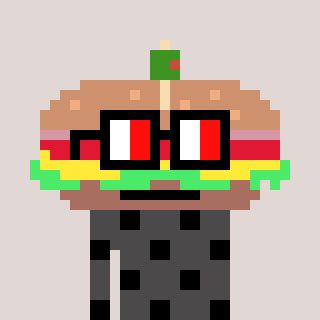
a pixel art character with square glasses with black frames and red eyes, a sandwich-shaped head and a grayscale-colored body on a warm background